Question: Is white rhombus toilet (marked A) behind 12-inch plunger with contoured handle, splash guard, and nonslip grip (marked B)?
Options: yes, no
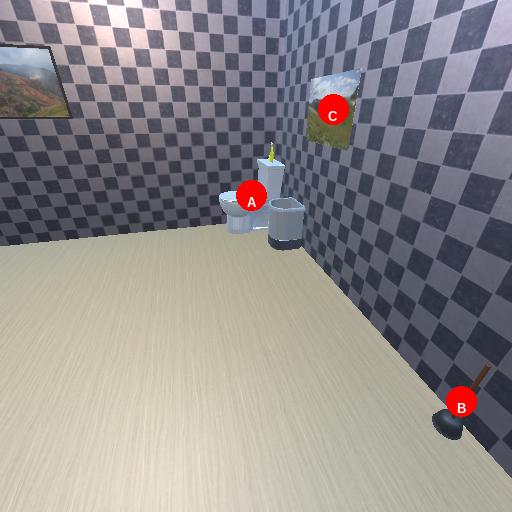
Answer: yes